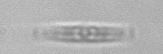
Label: pennate